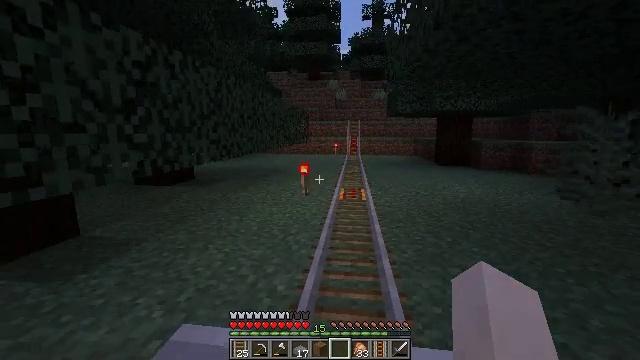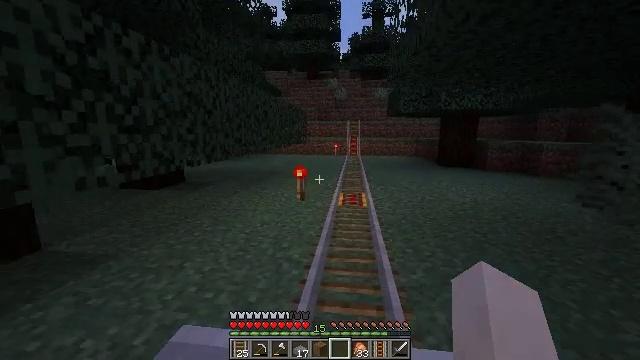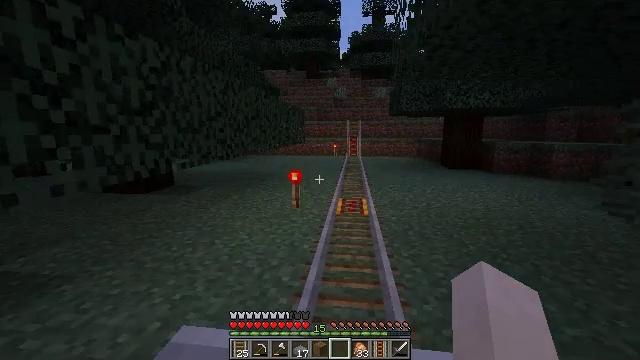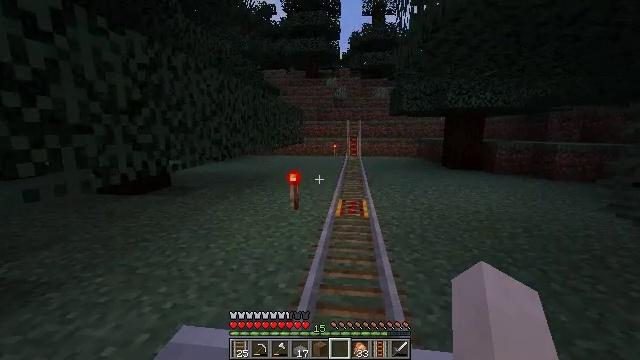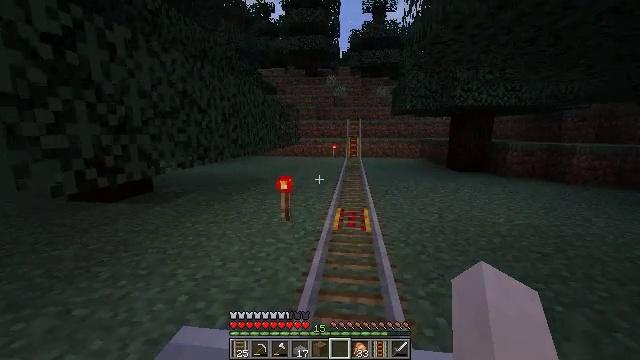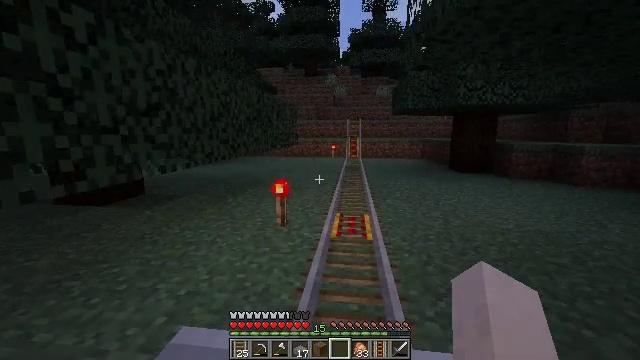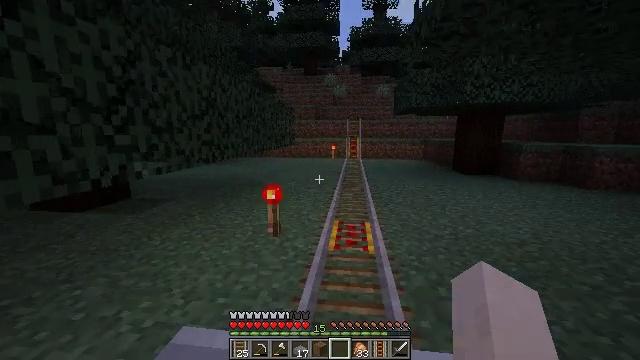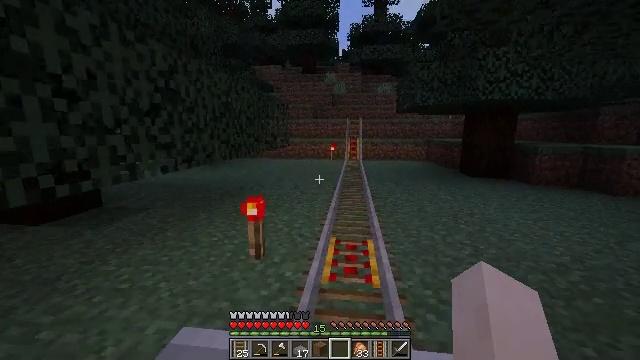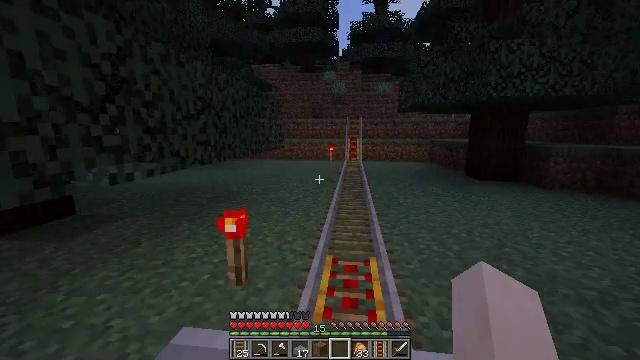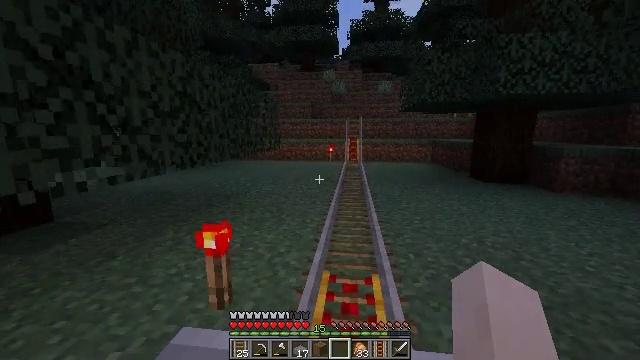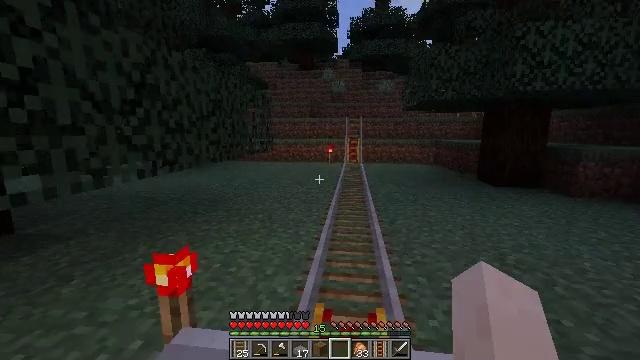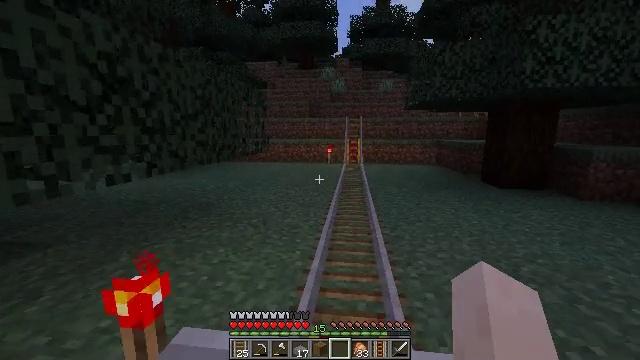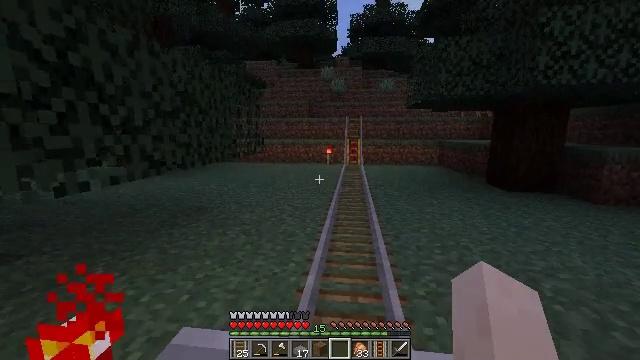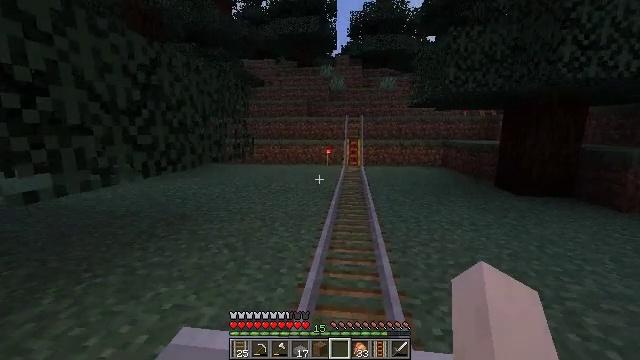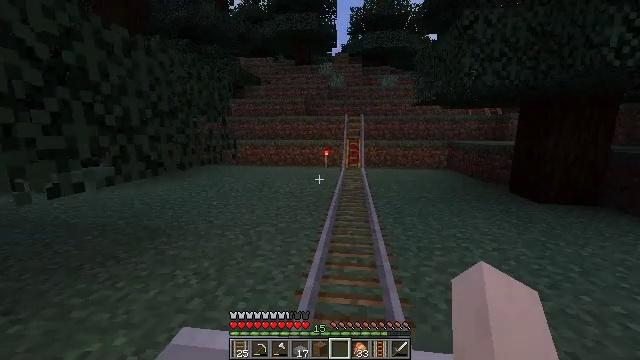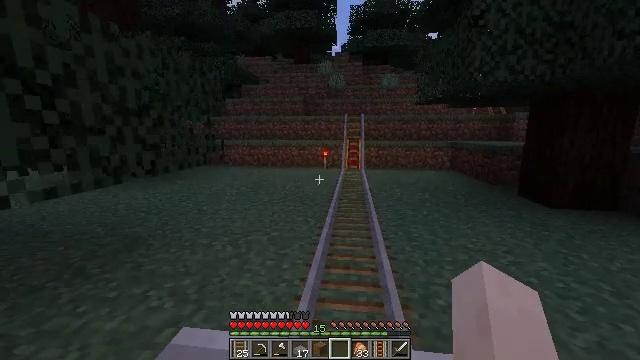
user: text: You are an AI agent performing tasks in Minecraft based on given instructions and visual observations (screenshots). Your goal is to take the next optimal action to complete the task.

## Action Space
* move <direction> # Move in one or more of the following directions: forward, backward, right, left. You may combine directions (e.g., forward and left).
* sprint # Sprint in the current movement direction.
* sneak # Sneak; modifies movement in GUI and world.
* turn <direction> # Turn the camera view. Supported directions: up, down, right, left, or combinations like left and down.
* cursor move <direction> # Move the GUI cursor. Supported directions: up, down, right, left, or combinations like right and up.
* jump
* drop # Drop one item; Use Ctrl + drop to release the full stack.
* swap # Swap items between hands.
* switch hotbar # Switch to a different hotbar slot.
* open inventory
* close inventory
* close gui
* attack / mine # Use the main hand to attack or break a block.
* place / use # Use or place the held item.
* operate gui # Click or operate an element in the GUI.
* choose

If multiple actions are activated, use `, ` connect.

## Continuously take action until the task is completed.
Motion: motion action
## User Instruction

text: Gather the rail for future use.
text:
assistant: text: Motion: no_op
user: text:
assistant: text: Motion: no_op
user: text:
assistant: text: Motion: no_op
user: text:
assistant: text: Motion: no_op
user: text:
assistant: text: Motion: no_op
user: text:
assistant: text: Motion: no_op
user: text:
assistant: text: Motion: no_op
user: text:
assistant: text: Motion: no_op
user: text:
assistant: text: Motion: no_op
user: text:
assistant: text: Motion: no_op
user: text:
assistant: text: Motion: no_op
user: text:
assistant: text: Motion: no_op
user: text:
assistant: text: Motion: no_op
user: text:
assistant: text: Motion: no_op
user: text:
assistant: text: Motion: no_op
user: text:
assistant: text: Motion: no_op
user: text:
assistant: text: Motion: no_op
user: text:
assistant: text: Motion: no_op
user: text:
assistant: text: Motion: no_op
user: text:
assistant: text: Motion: no_op
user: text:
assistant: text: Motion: no_op
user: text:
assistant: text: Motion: no_op
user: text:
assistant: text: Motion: no_op
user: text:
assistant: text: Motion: no_op
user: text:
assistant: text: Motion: no_op
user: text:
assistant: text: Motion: no_op
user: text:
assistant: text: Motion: no_op
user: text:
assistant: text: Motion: no_op
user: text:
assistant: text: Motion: no_op
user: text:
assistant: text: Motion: no_op